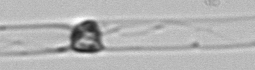
Label: Dactyliosolen_blavyanus